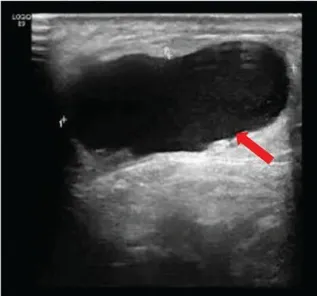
(A) Normal size of the right testicle, regular morphology, clear contour, smooth envelope, no apparent focal lesions in the parenchyma, and scattered free fluid hypoechoic areas visible around the testicle.
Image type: radiology (ultrasound)